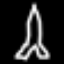
Label: The Eiffel Tower